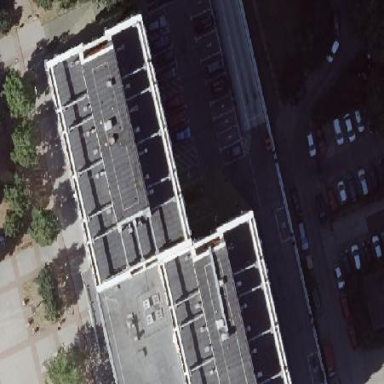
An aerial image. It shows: Multi-storey parking facility.